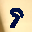
Label: 9